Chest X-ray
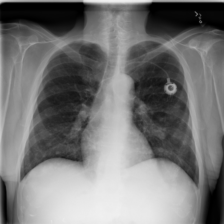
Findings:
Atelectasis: negative
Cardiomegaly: negative
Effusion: negative
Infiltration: negative
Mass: negative
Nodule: positive
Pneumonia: negative
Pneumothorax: negative
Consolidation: negative
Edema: negative
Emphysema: negative
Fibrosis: negative
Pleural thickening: negative
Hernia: negative